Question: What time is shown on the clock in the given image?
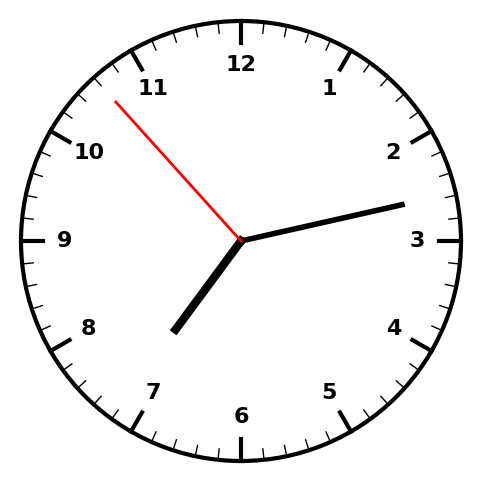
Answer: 07:12:53